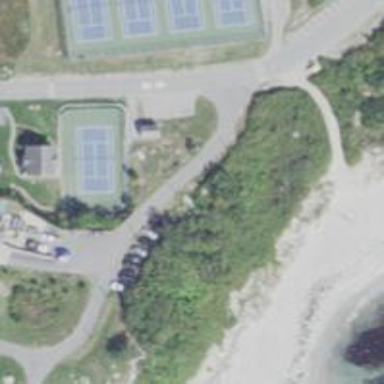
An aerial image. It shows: Pathway for golf carts.